Question: I have this simple table ( nested )
'''
<table border="1px">
<tr>
<th>kkkk</th>
<th>mmmm</th>
</tr>
<tr>
<td>a</td>
<td>a</td>
</tr>
<tr>
<td>a</td>
<td>a</td>
</tr>
<tr>
<td>a</td>
<td>
<table border="1px" style="margin:10px">
<tr>
<th>xxxx</th>
<th style="background-color:yellow">yyyy</th>
</tr>
<tr>
<td>a</td>
<td>a</td>
</tr>
<tr>
<td>a</td>
<td>a</td>
</tr>
<tr>
<td >a</td>
<td style="background-color:red;" class="theTd">a</td>
</tr>
</table>
</td>
</tr>
</table>
'''

I want by clicking on the 'red' area , to find the which the 'yellow' value in.
I dont have a problem of getting the index of the 'TH'.
the problem is that I want to do it by 'Parents()' method only - and the red box sees 'parents TR's' which have 'TH'.... The xxx,yyy row and the kkk,mmm row...
Something like :
'''
alert( $(".theTd").parents("first tr parent which contains th's").....);
'''
What is the correct Selector syntax ?
<URL>
# edit
'.theTd' - so the parent here will be DIV. ( which hurts the logic....)
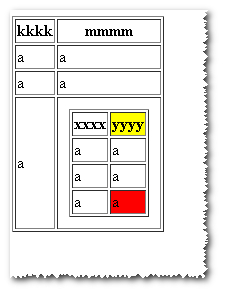
Answer: 'parents()' selects all the parents of the selected element, you can use 'parentsUntil' instead:
'''
$(".theTd").parentsUntil('table').find('th[style^=background]')
'''
<URL>
Or 'closest()' method:
'''
$(".theTd").closest('table').find('tr:has("th")').foo()
'''